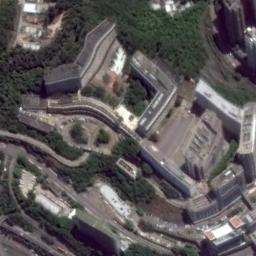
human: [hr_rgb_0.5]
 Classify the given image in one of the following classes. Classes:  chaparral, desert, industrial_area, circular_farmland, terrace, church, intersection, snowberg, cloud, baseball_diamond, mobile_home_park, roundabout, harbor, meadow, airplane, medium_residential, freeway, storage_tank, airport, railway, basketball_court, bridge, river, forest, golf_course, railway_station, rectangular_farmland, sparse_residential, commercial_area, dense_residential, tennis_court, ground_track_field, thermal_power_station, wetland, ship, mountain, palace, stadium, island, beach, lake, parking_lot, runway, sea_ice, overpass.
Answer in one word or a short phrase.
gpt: commercial_area